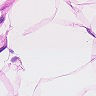
Metastatic tissue present: no